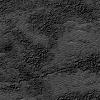
Atmospheric dust classification: not_dusty